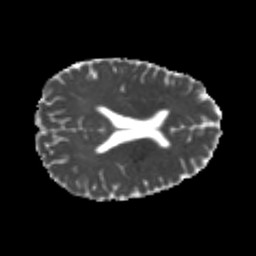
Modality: MD
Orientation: axial
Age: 20
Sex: male
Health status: healthy
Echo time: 0.074 s